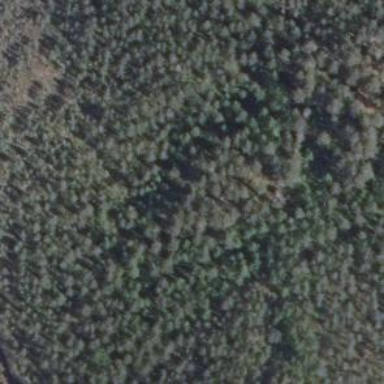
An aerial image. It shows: Woodland with needle-leaved trees.